Question: I am interested in creating an application that will be used to monitor non-local connections. The application will simply show a map and have markers that indicate all of the locations. There will be a green arrow if the ping was successful and red arrow if the ping was unsuccessful. I know this question is broad, but I'm not sure what the best language to use to develop this. The end goal is to display this application on a TV/Monitor as a way to monitor the network visually. The question is what is the best language to use? Also, use Google maps API? It would look something like this..

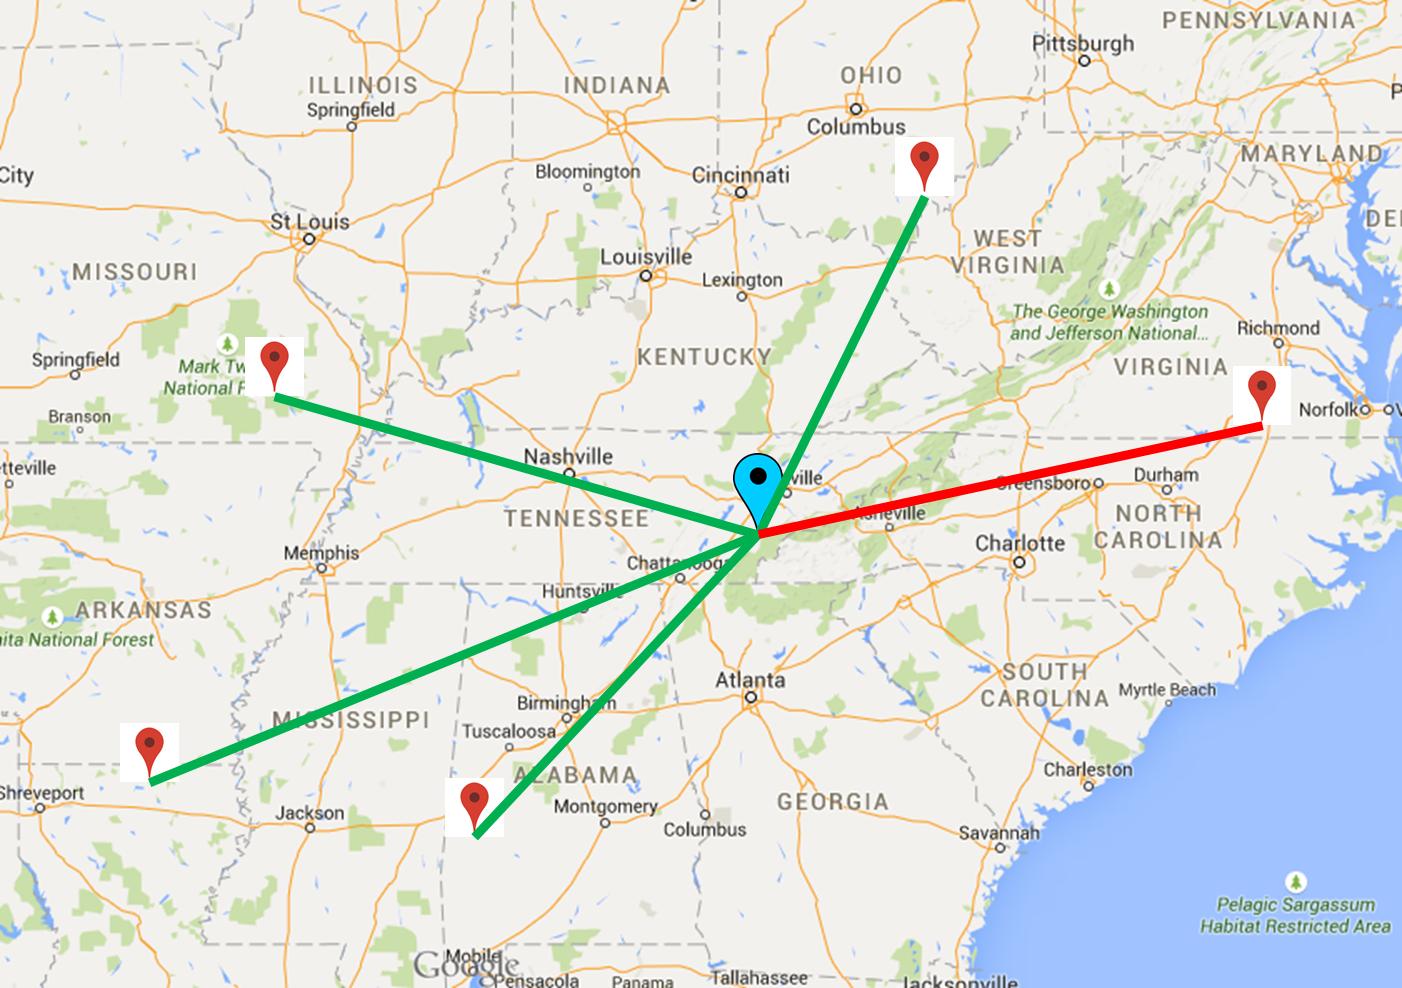
Answer: <URL>
This is a fantastic free software that maps your network connections. It is written in Ruby-on-Rails.
<URL>
This site gives a little bit of tutorial on how to use RoR with the Google Map API